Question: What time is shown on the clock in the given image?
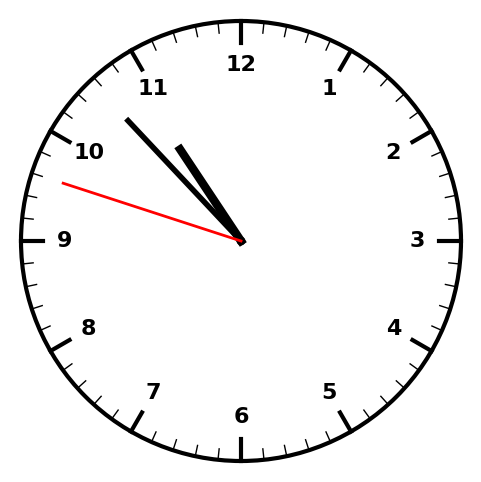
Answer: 10:52:48